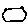
Label: hexagon